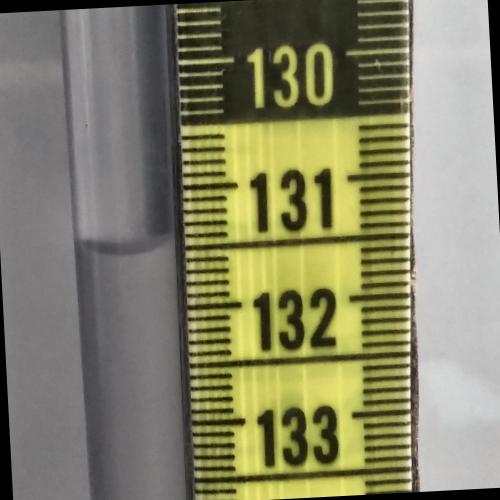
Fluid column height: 131.5 cm